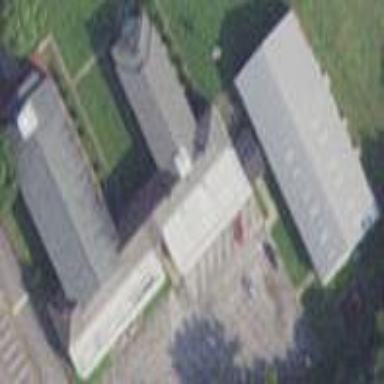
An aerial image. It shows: Church which is place of worship.